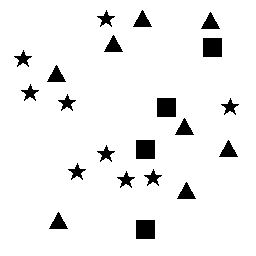
Squares: 4
Triangles: 8
Stars: 9
Total shapes: 21